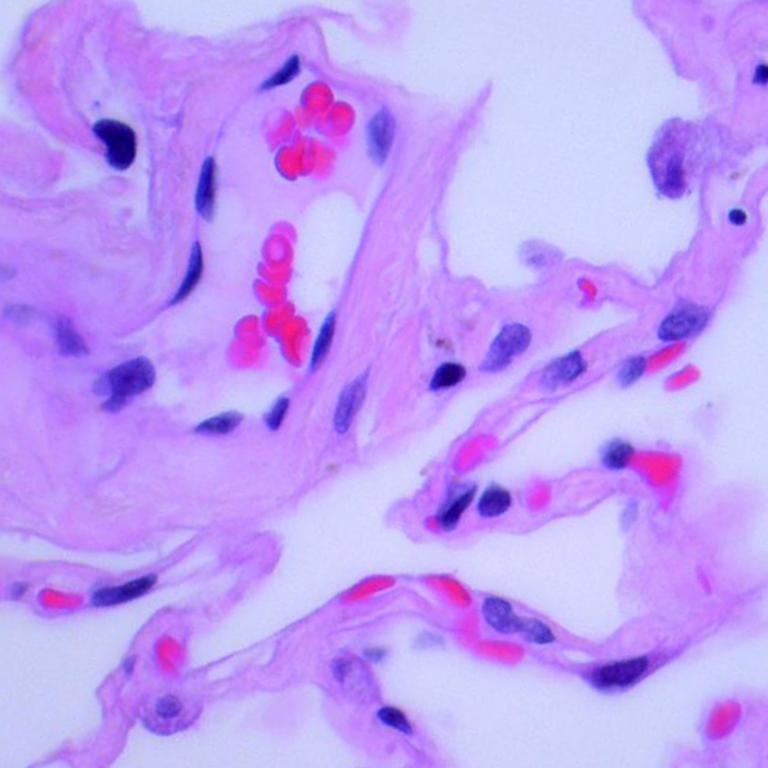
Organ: lung
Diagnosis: benign